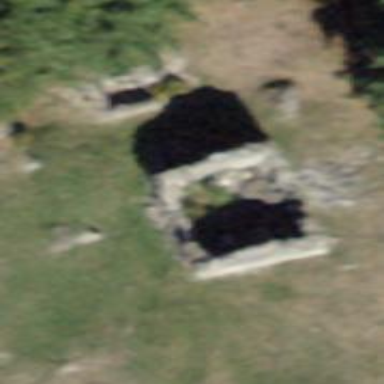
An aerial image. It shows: Historic building in ruins.